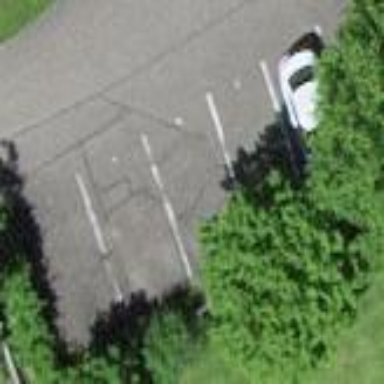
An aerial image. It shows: Street side parking area.